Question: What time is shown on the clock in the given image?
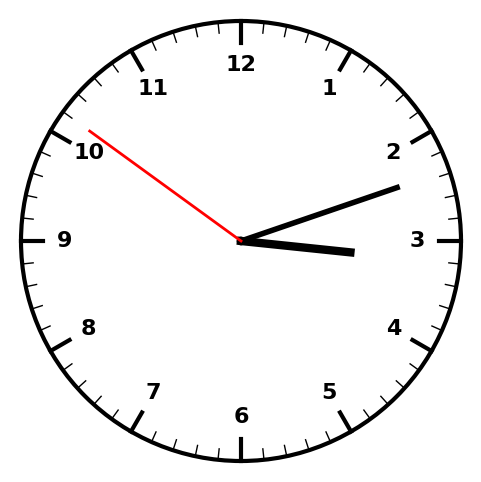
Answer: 03:11:51